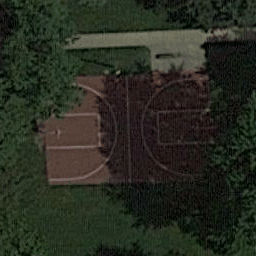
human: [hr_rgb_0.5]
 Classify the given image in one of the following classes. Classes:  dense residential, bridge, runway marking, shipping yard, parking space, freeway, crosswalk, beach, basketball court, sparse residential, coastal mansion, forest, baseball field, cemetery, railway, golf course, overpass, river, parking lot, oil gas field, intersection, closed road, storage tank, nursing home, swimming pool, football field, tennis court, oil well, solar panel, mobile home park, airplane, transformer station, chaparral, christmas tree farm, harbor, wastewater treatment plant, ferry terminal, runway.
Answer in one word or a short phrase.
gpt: basketball court